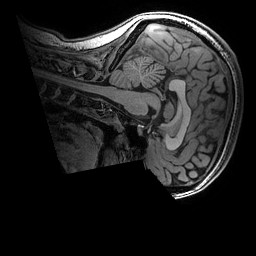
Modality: T1w
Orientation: sagittal
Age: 19
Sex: female
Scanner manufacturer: ge
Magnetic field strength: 3 T
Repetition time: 0.007 s
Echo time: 0.00342 s